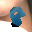
Label: 8